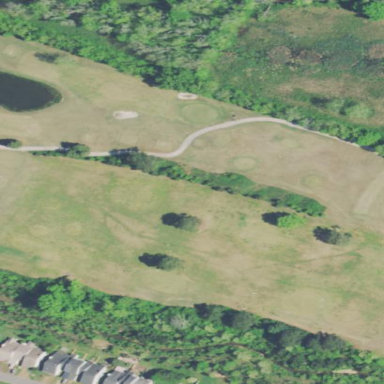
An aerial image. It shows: Driving range golf pitch.